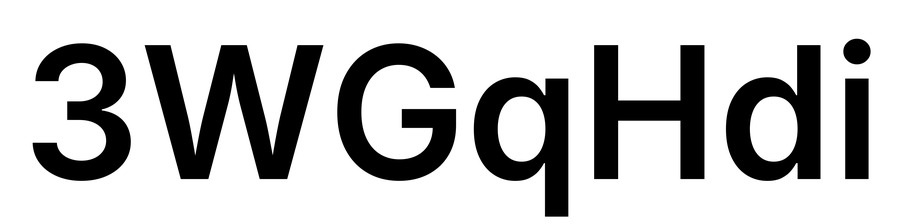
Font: Inter_SemiBold